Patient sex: M
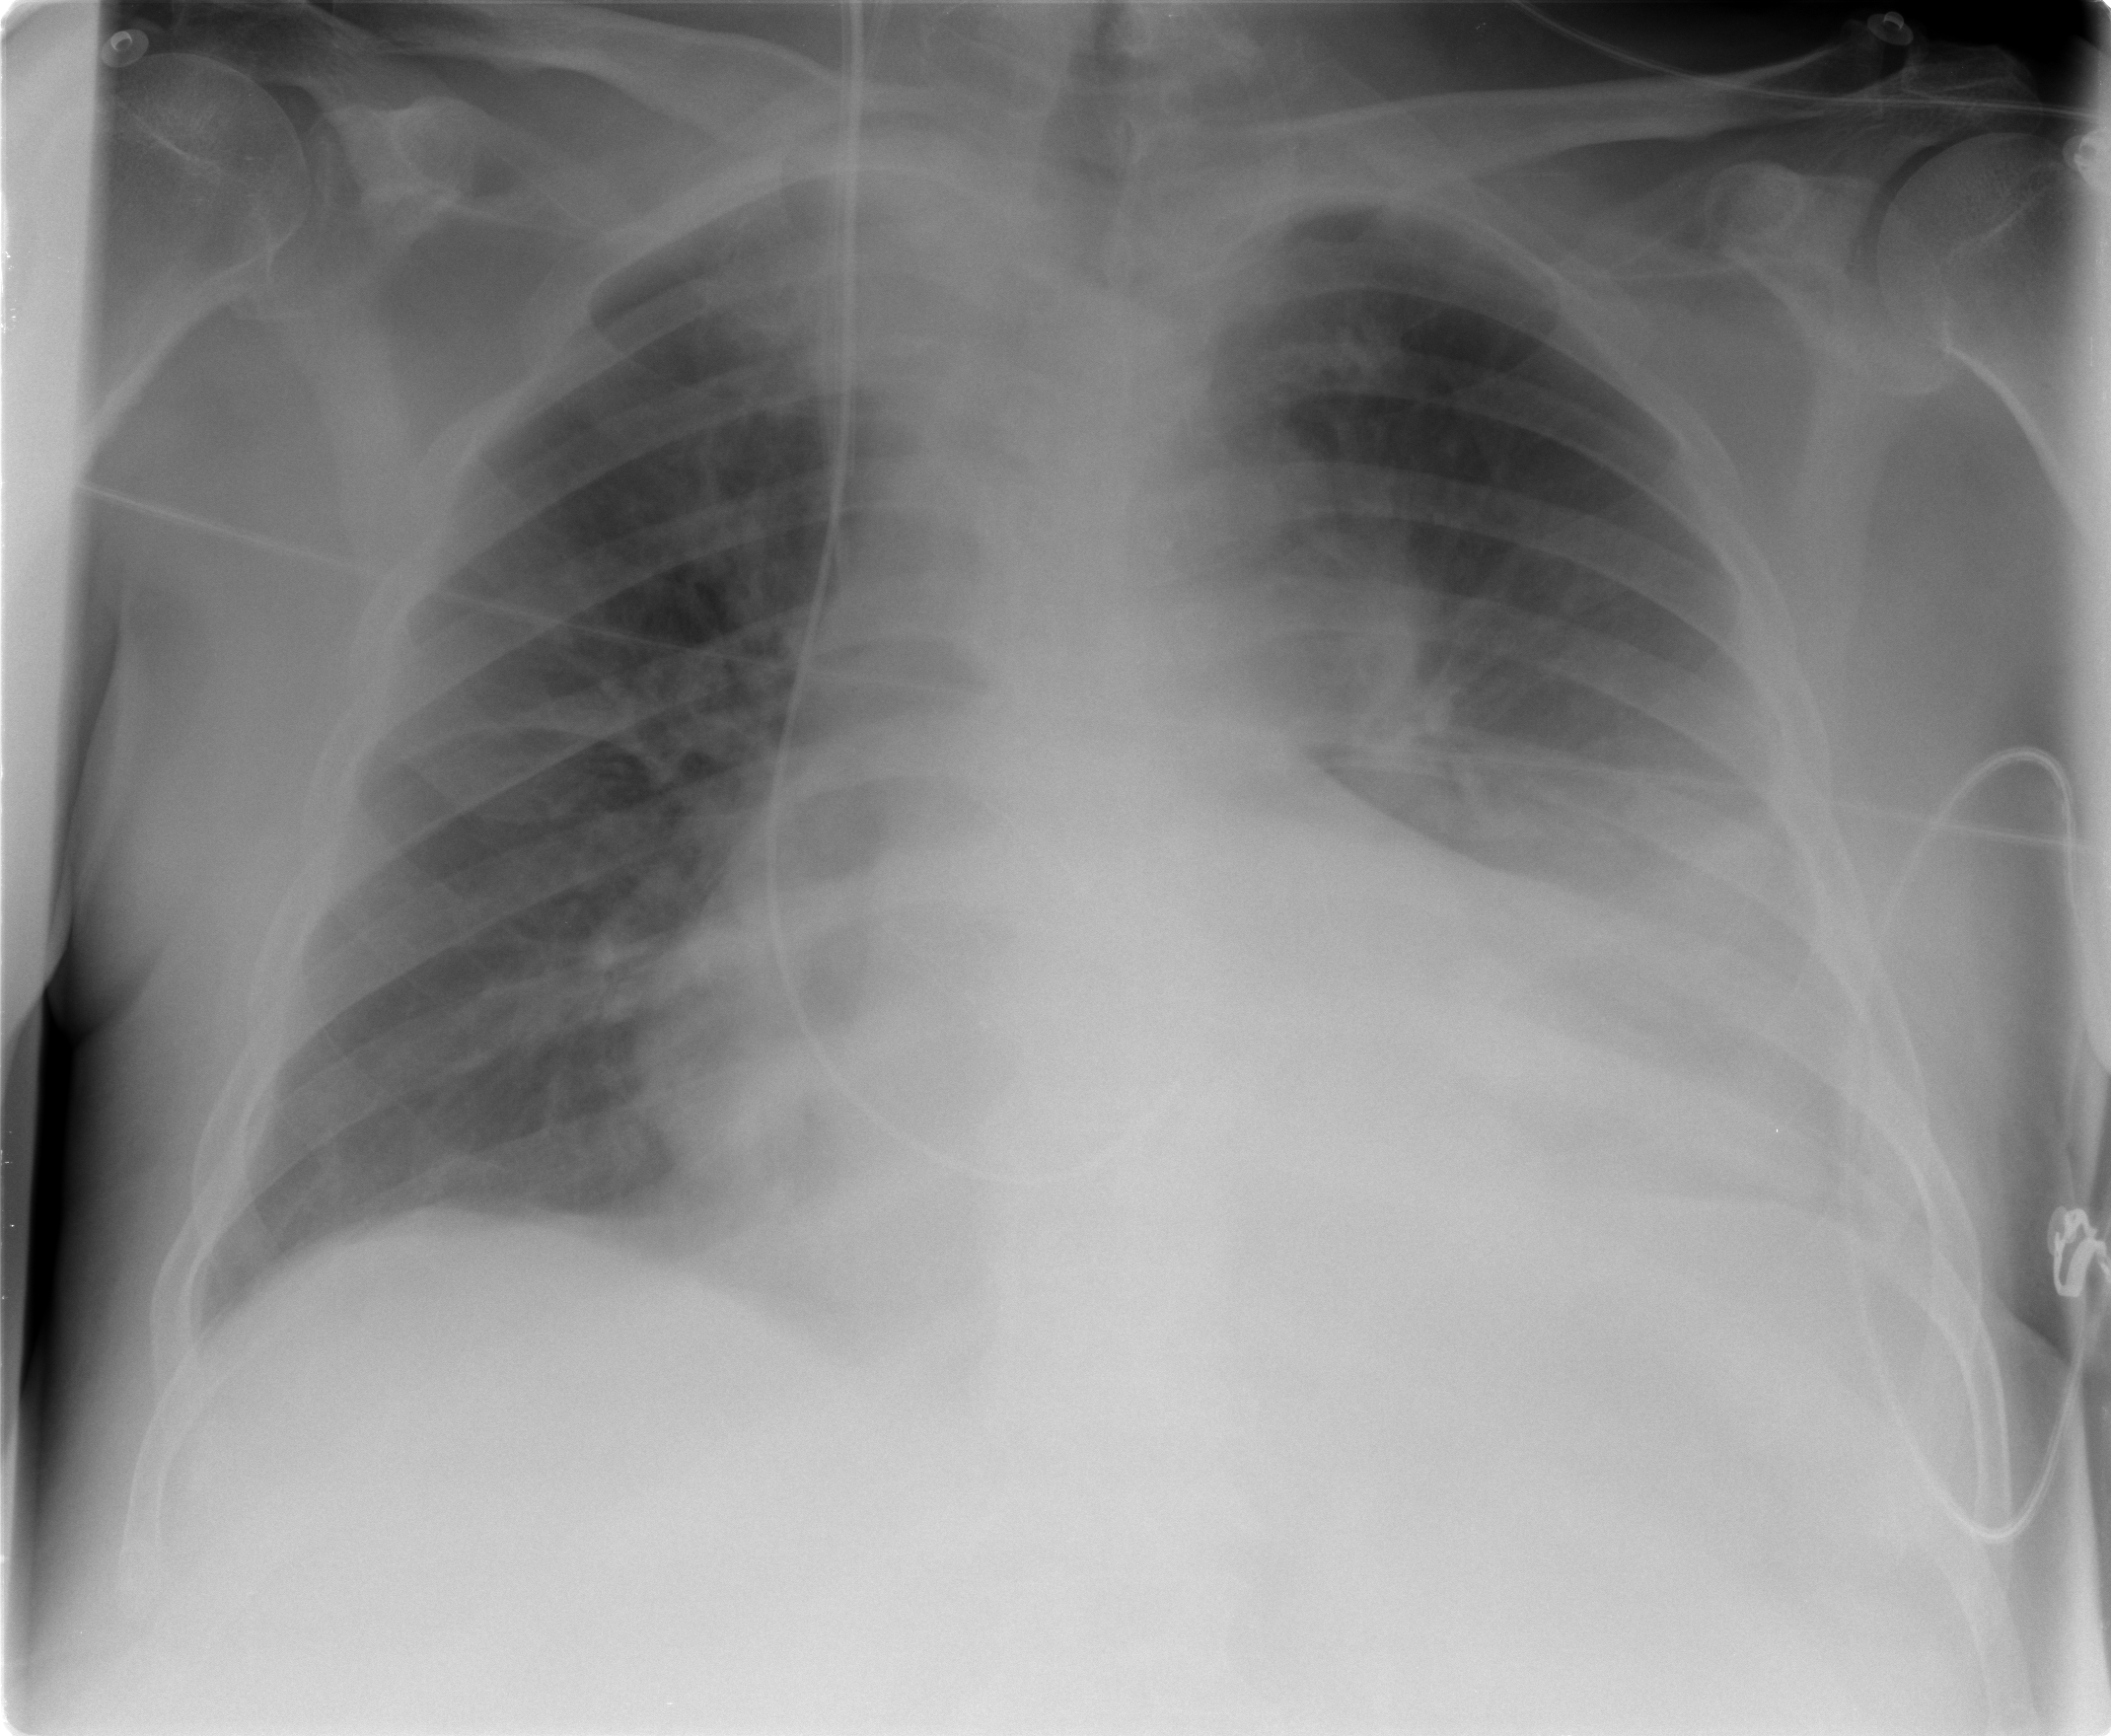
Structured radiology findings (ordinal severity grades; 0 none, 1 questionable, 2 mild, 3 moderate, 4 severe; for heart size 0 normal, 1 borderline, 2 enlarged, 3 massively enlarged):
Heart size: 2
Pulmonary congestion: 2
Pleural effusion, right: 1
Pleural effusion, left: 2
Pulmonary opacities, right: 1
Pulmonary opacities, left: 2
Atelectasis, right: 2
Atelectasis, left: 3